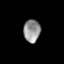
Tissue: lung
Cell type: T cells
Senescence score: 0.165
Nuclear area (px): 372
Mean DAPI intensity: 147.145